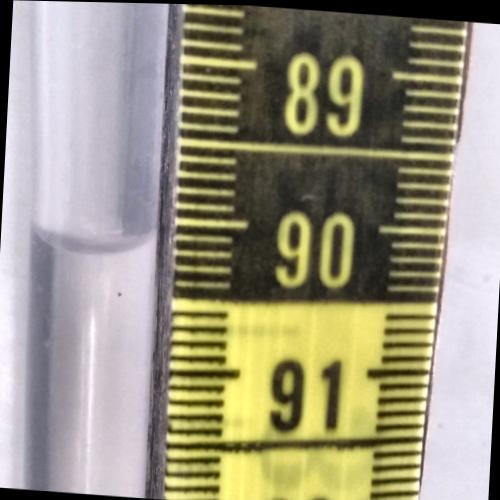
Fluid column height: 90.2 cm